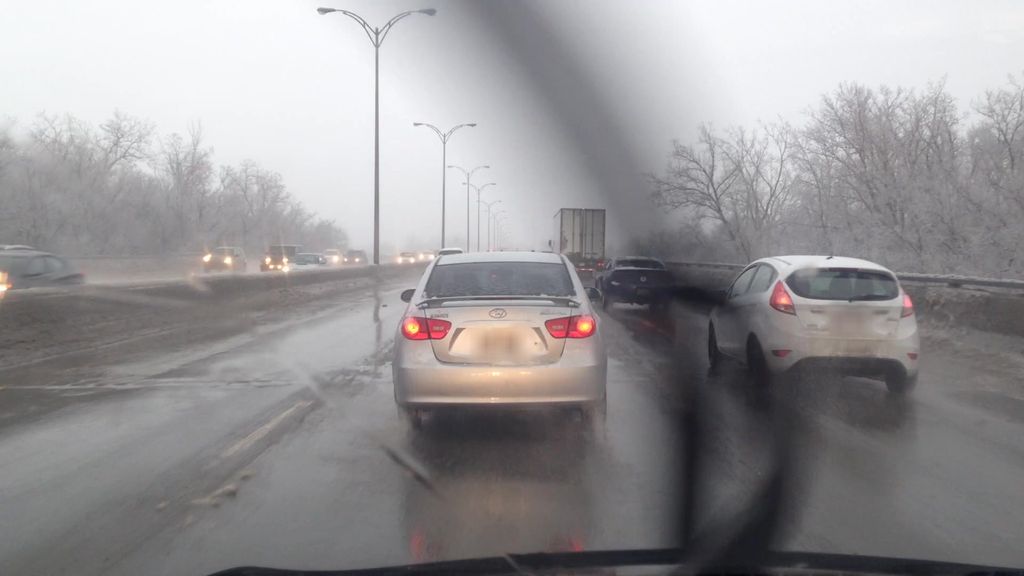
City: montreal